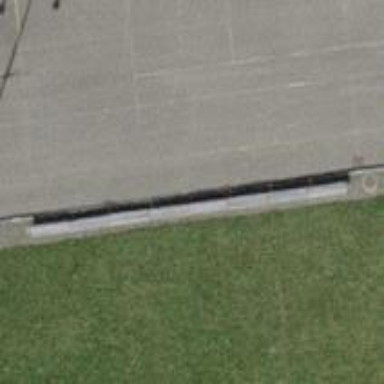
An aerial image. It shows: Brown bench in the vicinity.